Question: I'm creating an online exam application in PHP and am having trouble with the AJAX calls.
I want the questions to be fetched (and used to populate a div) using an AJAX call when one of the buttons on the right are clicked. These buttons are not static; they are generated on the server (using PHP).

I'm looking for an AJAX call to be something like this:
'''
functionname=myfunction(some_id){
ajax code
success:
html to question output div
}
'''
and the button should call a function like this:
'''
<button class="abc" onclick="myfunction(<?php echo $question->q_id ?>)">
'''
Please suggest an AJAX call that would make this work
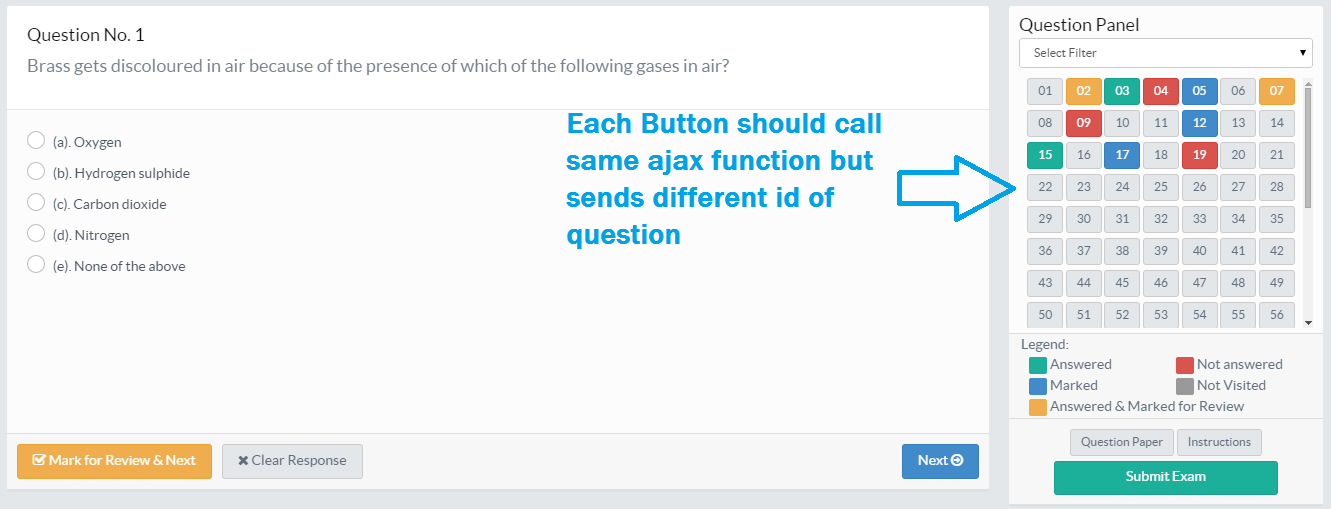
Answer: '''
<button class="abc" questionId="<?php echo $question->q_id ?>">
'''
'''
$('.abc').click(function () {
var qID = $(this).attr('questionId');
$.ajax({
type: "POST",
url: "questions.php", //Your required php page
data: "id=" + qID, //pass your required data here
success: function (response) { //You obtain the response that you echo from your controller
$('#Listbox').html(response); //The response is being printed inside the Listbox div that should have in your html page. Here you will have the content of $questions variable available
},
error: function () {
alert("Failed to get the members");
}
});
'''
})
The variable tells the browser the type of call you want to make to your PHP document. You can choose GET or POST here just as if you were working with a form.
is the information that will get passed onto your form.
is what jQuery will do if the call to the PHP file is successful.
More on ajax <URL>
'''
$id = gethostbyname($_POST['id']);
//$questions= query to get the data from the database based on id
return $questions;
'''